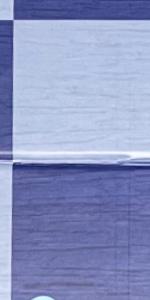
Label: Empty